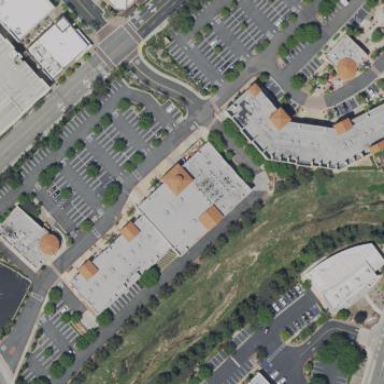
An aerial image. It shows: Flat-roofed retail building.